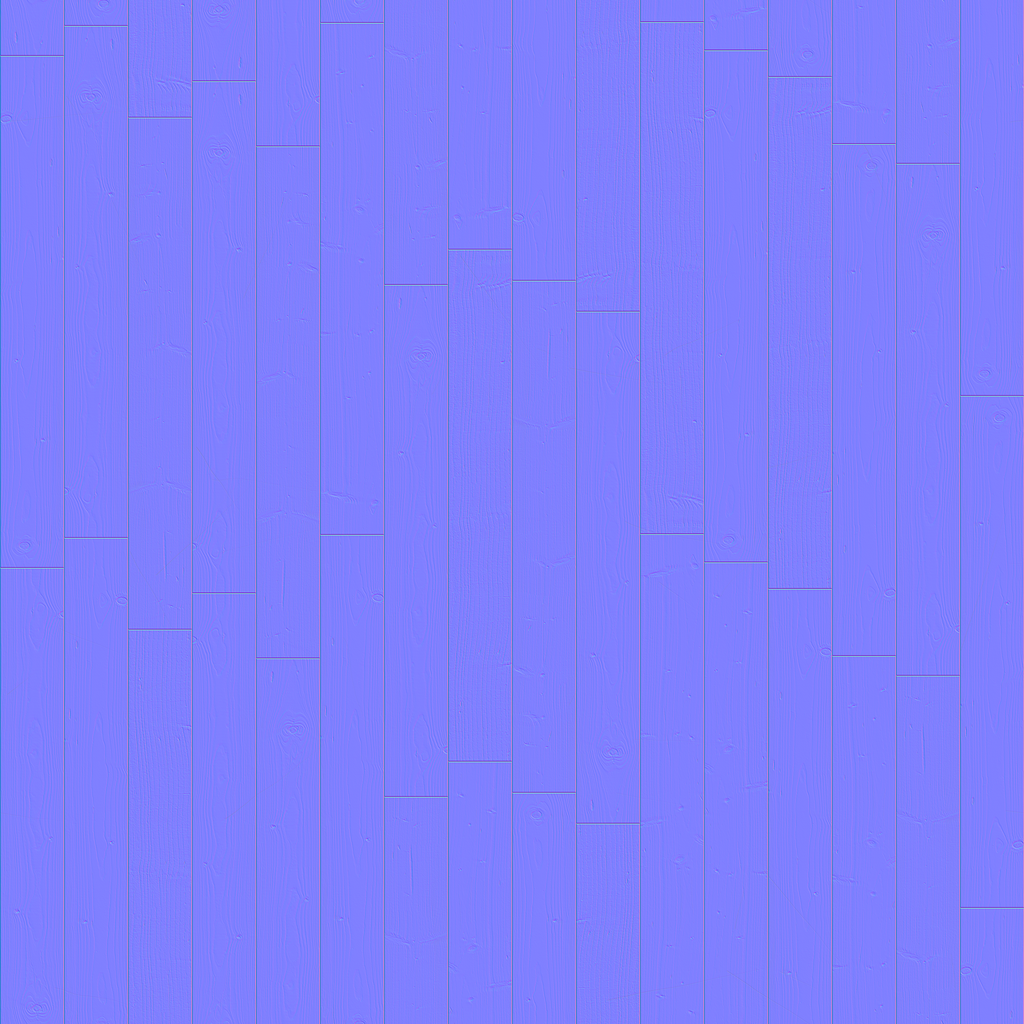
Texture map type: NormalGL